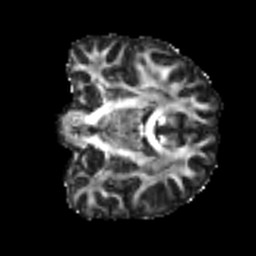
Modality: FA
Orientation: coronal
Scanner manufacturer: siemens
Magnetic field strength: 3 T
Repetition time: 4 s
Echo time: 0.0594 s